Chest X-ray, AP view. Patient: 69 years old, sex M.
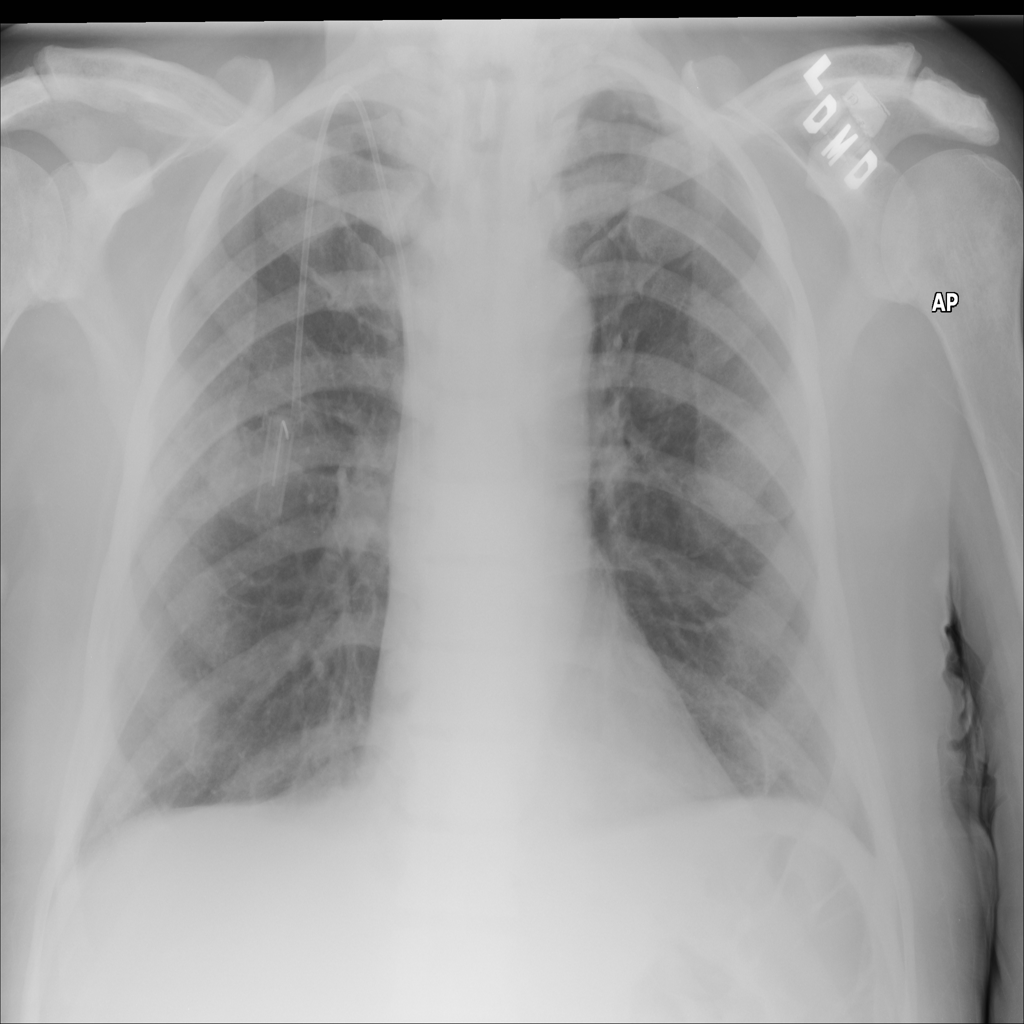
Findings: Infiltration